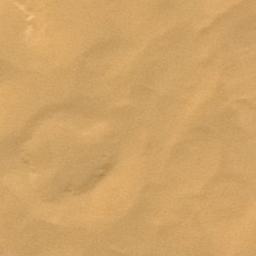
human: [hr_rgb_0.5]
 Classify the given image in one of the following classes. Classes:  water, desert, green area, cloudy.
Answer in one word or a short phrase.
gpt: desert